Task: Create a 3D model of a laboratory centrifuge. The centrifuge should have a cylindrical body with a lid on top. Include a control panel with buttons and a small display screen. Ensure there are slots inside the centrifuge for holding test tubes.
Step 543:
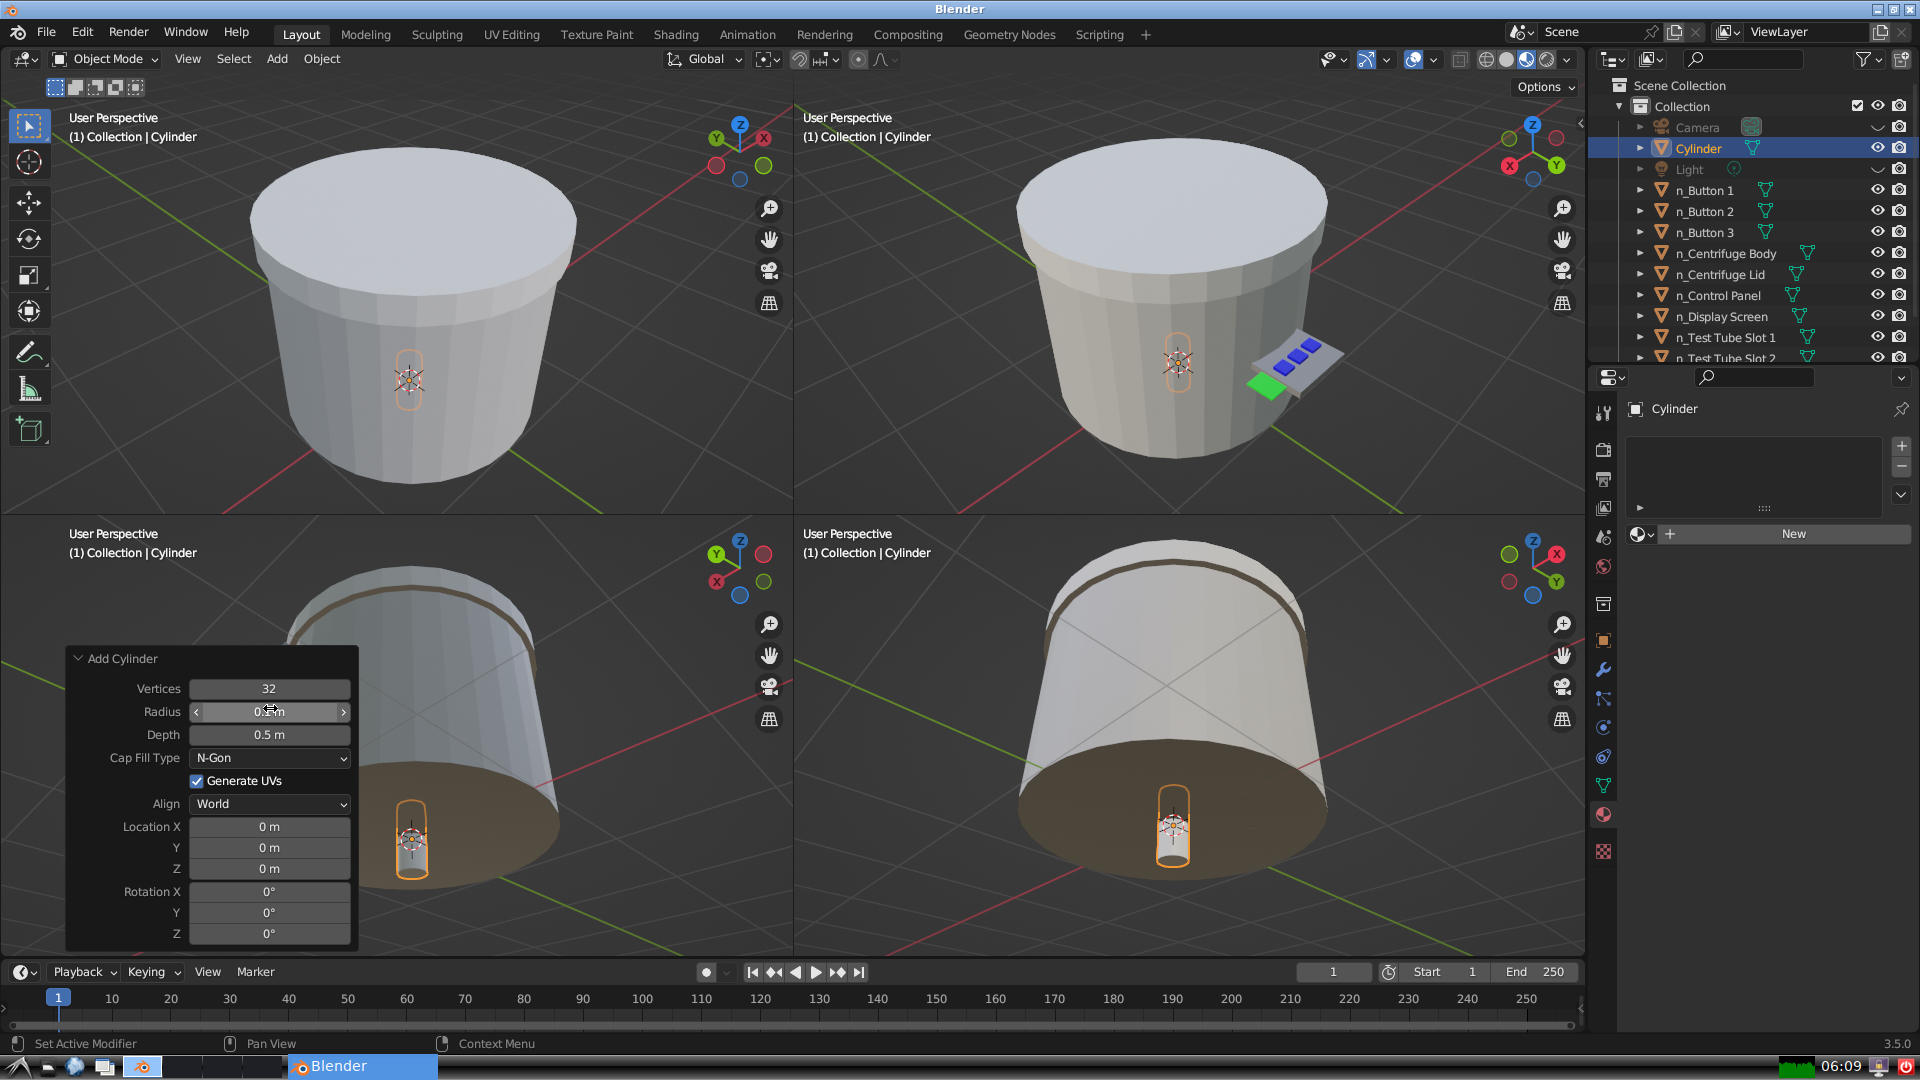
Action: click: no